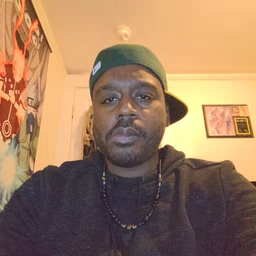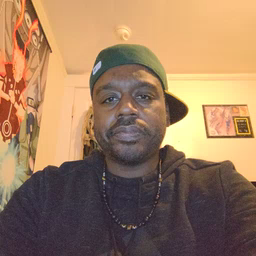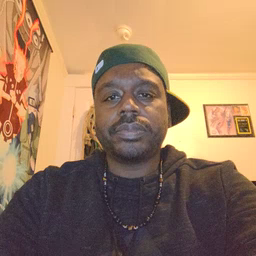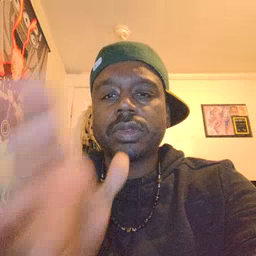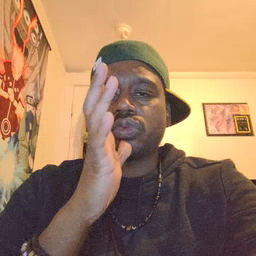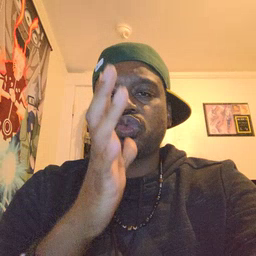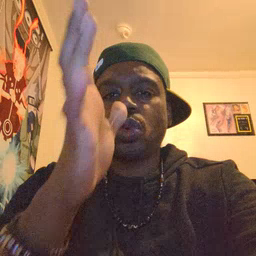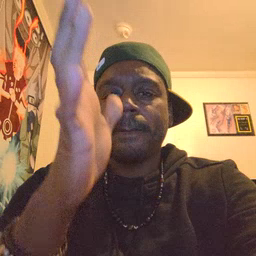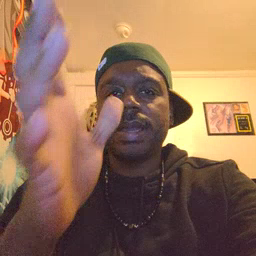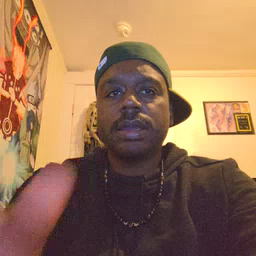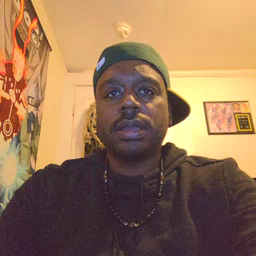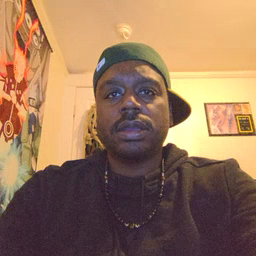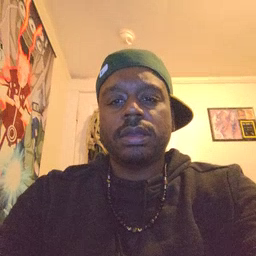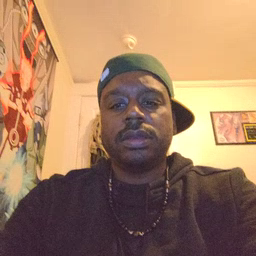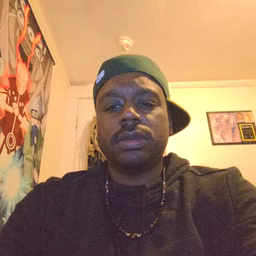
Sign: grandma